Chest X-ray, PA view. Patient: 68 years old, sex F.
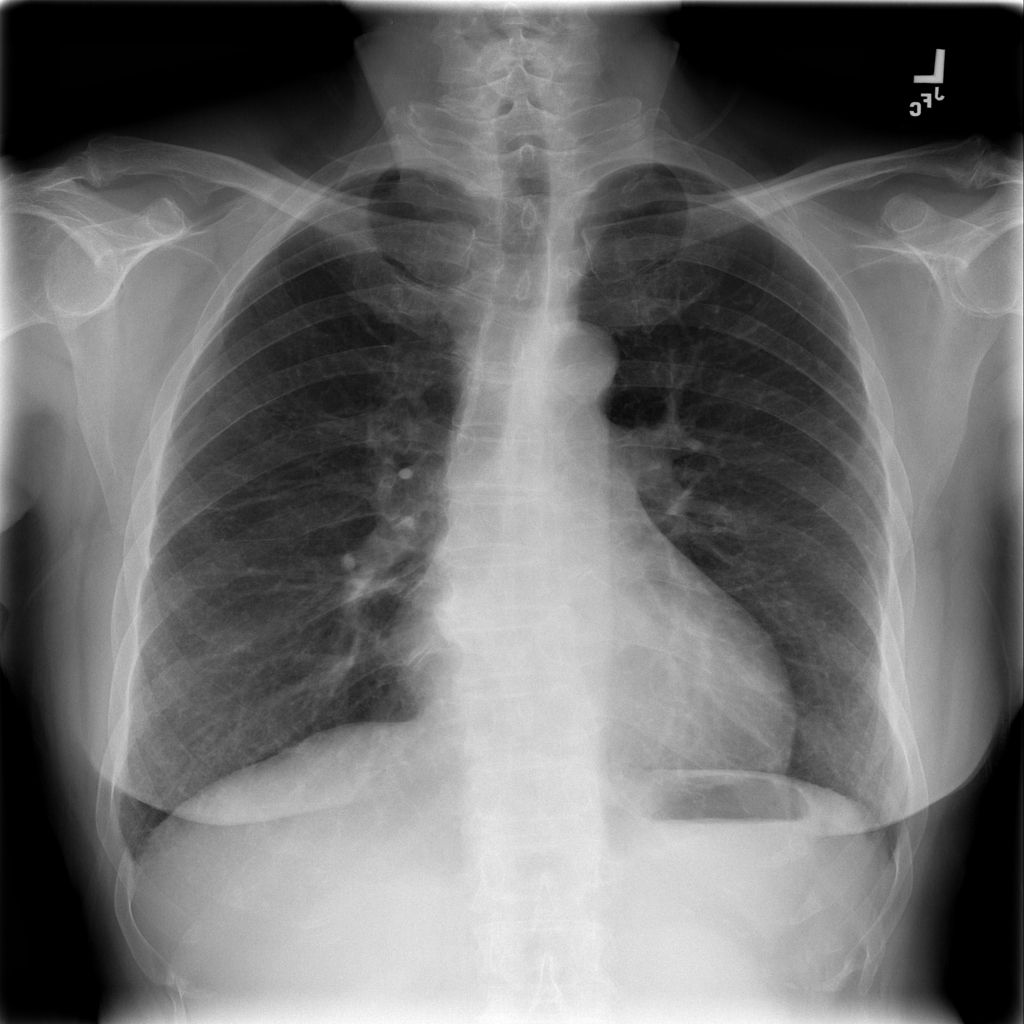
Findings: No Finding